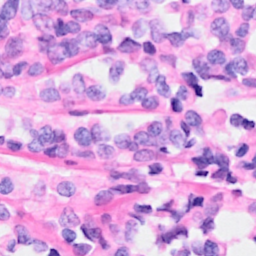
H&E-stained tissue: Breast